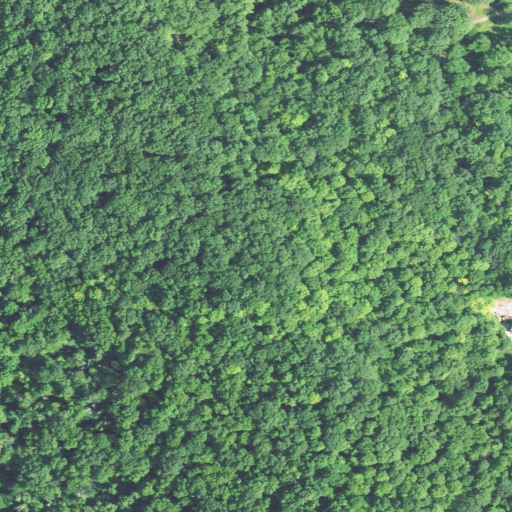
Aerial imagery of mountain in Connecticut named Golf Course Hill containing deciduous forest, pasture, and medium intensity development